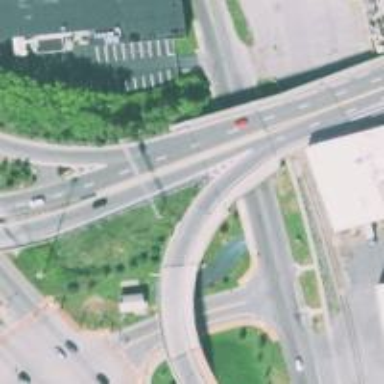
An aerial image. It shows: Primary link highway bridge with asphalt surface.